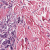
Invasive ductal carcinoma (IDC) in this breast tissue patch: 1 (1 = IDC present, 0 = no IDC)